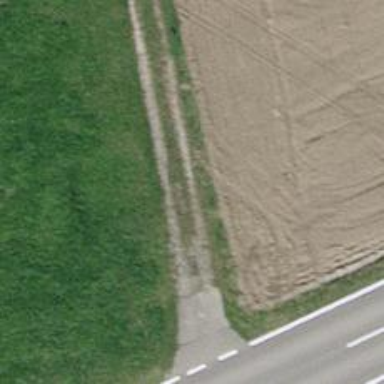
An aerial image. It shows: Grassy track road with grade 4 track type.